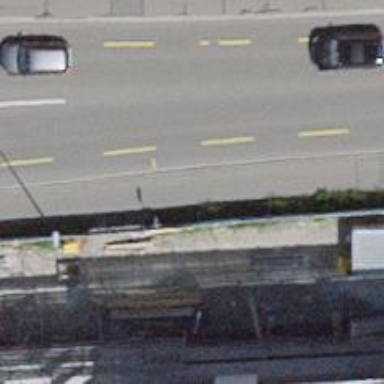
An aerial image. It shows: Bus stop with platform for public transport.